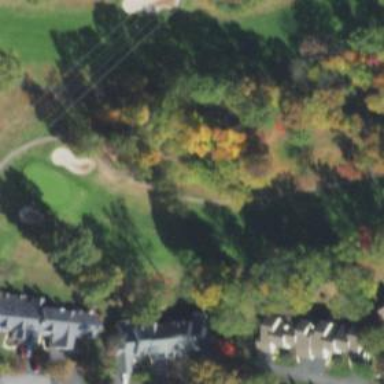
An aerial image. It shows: View of golf hole.